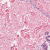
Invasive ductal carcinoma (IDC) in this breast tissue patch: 0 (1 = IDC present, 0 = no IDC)